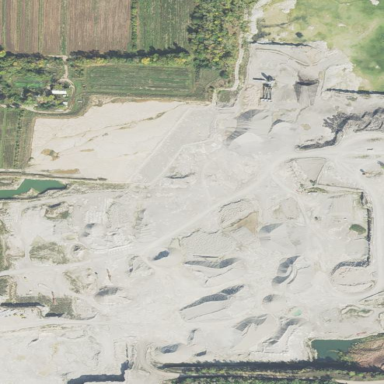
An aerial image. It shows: Quarry area.